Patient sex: F
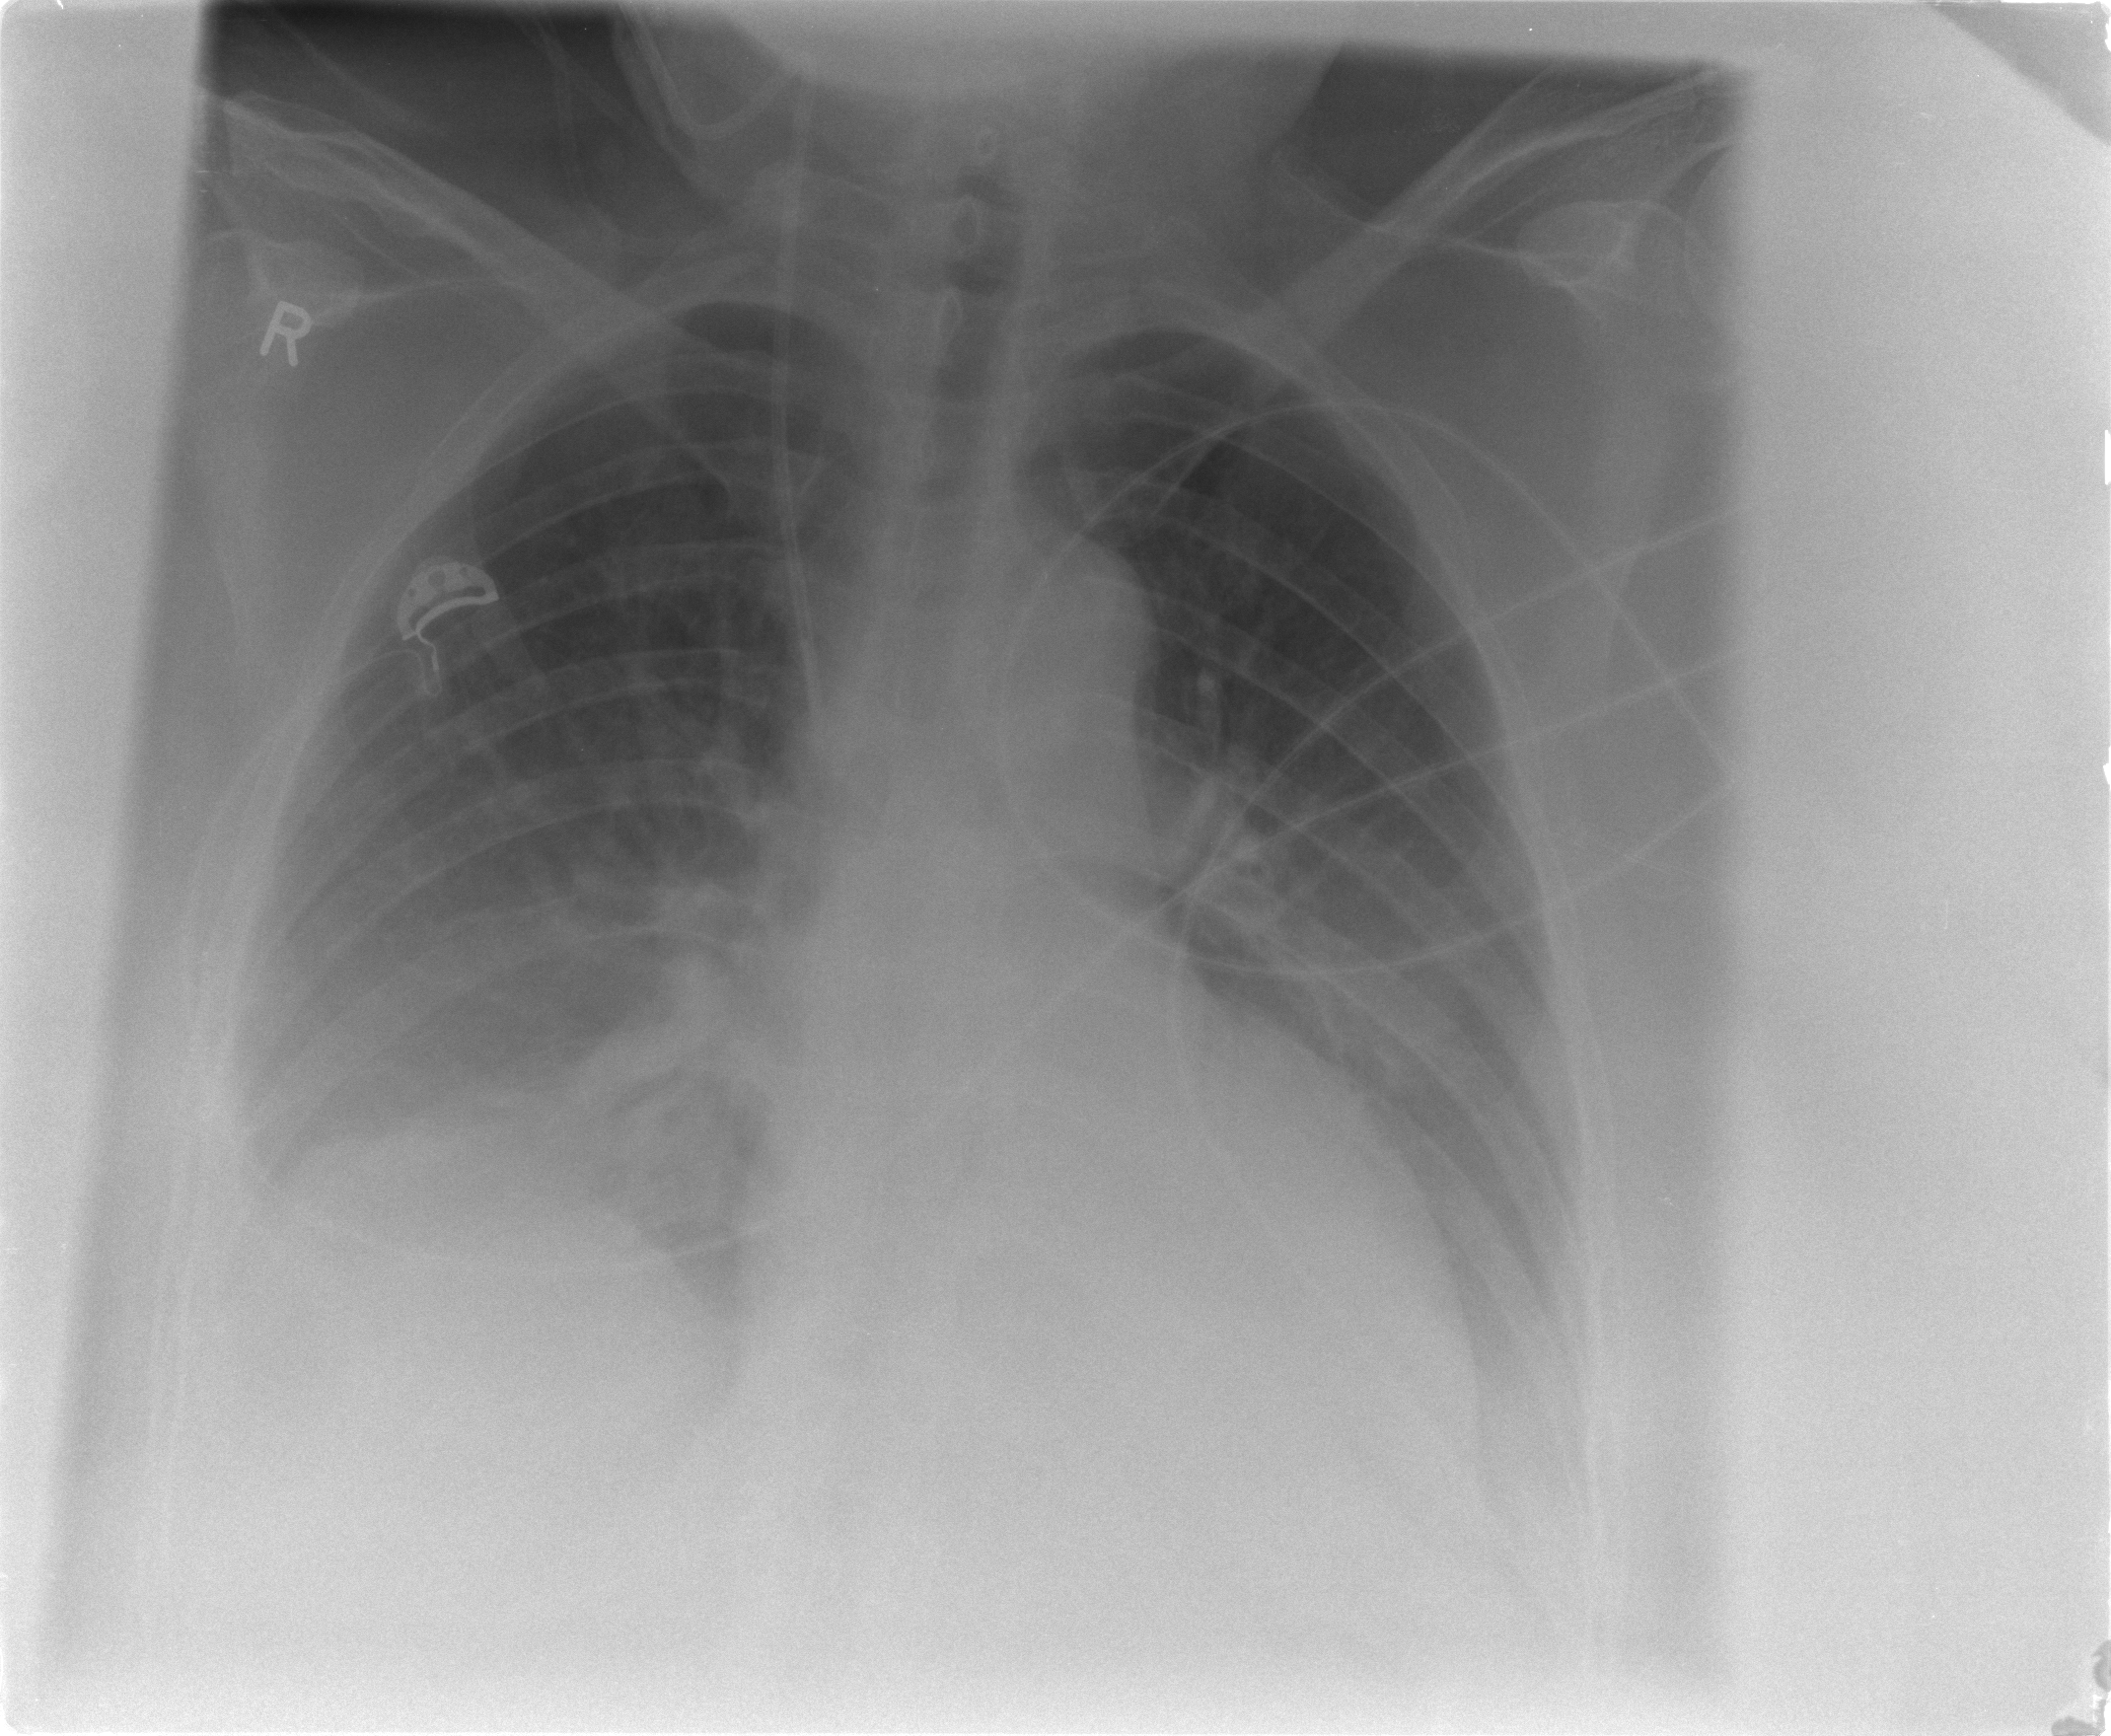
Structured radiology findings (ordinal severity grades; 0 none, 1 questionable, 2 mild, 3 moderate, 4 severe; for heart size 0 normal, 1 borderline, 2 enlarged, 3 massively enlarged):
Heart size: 2
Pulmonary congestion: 1
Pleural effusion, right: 3
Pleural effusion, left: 2
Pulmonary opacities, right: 0
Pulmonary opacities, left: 0
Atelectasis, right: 2
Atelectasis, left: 2